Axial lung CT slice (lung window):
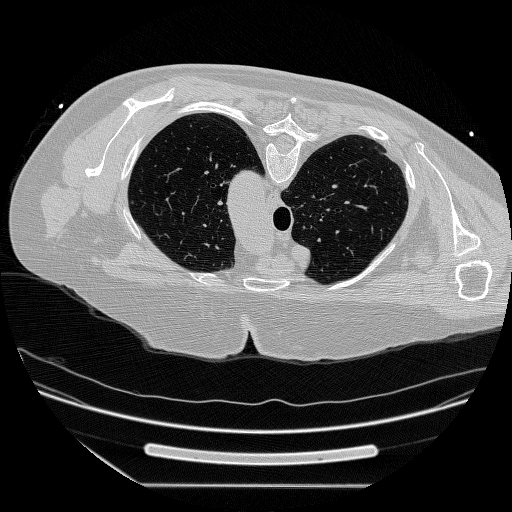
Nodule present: no